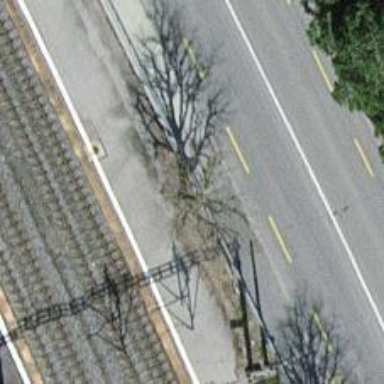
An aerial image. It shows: Retaining wall.